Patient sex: F
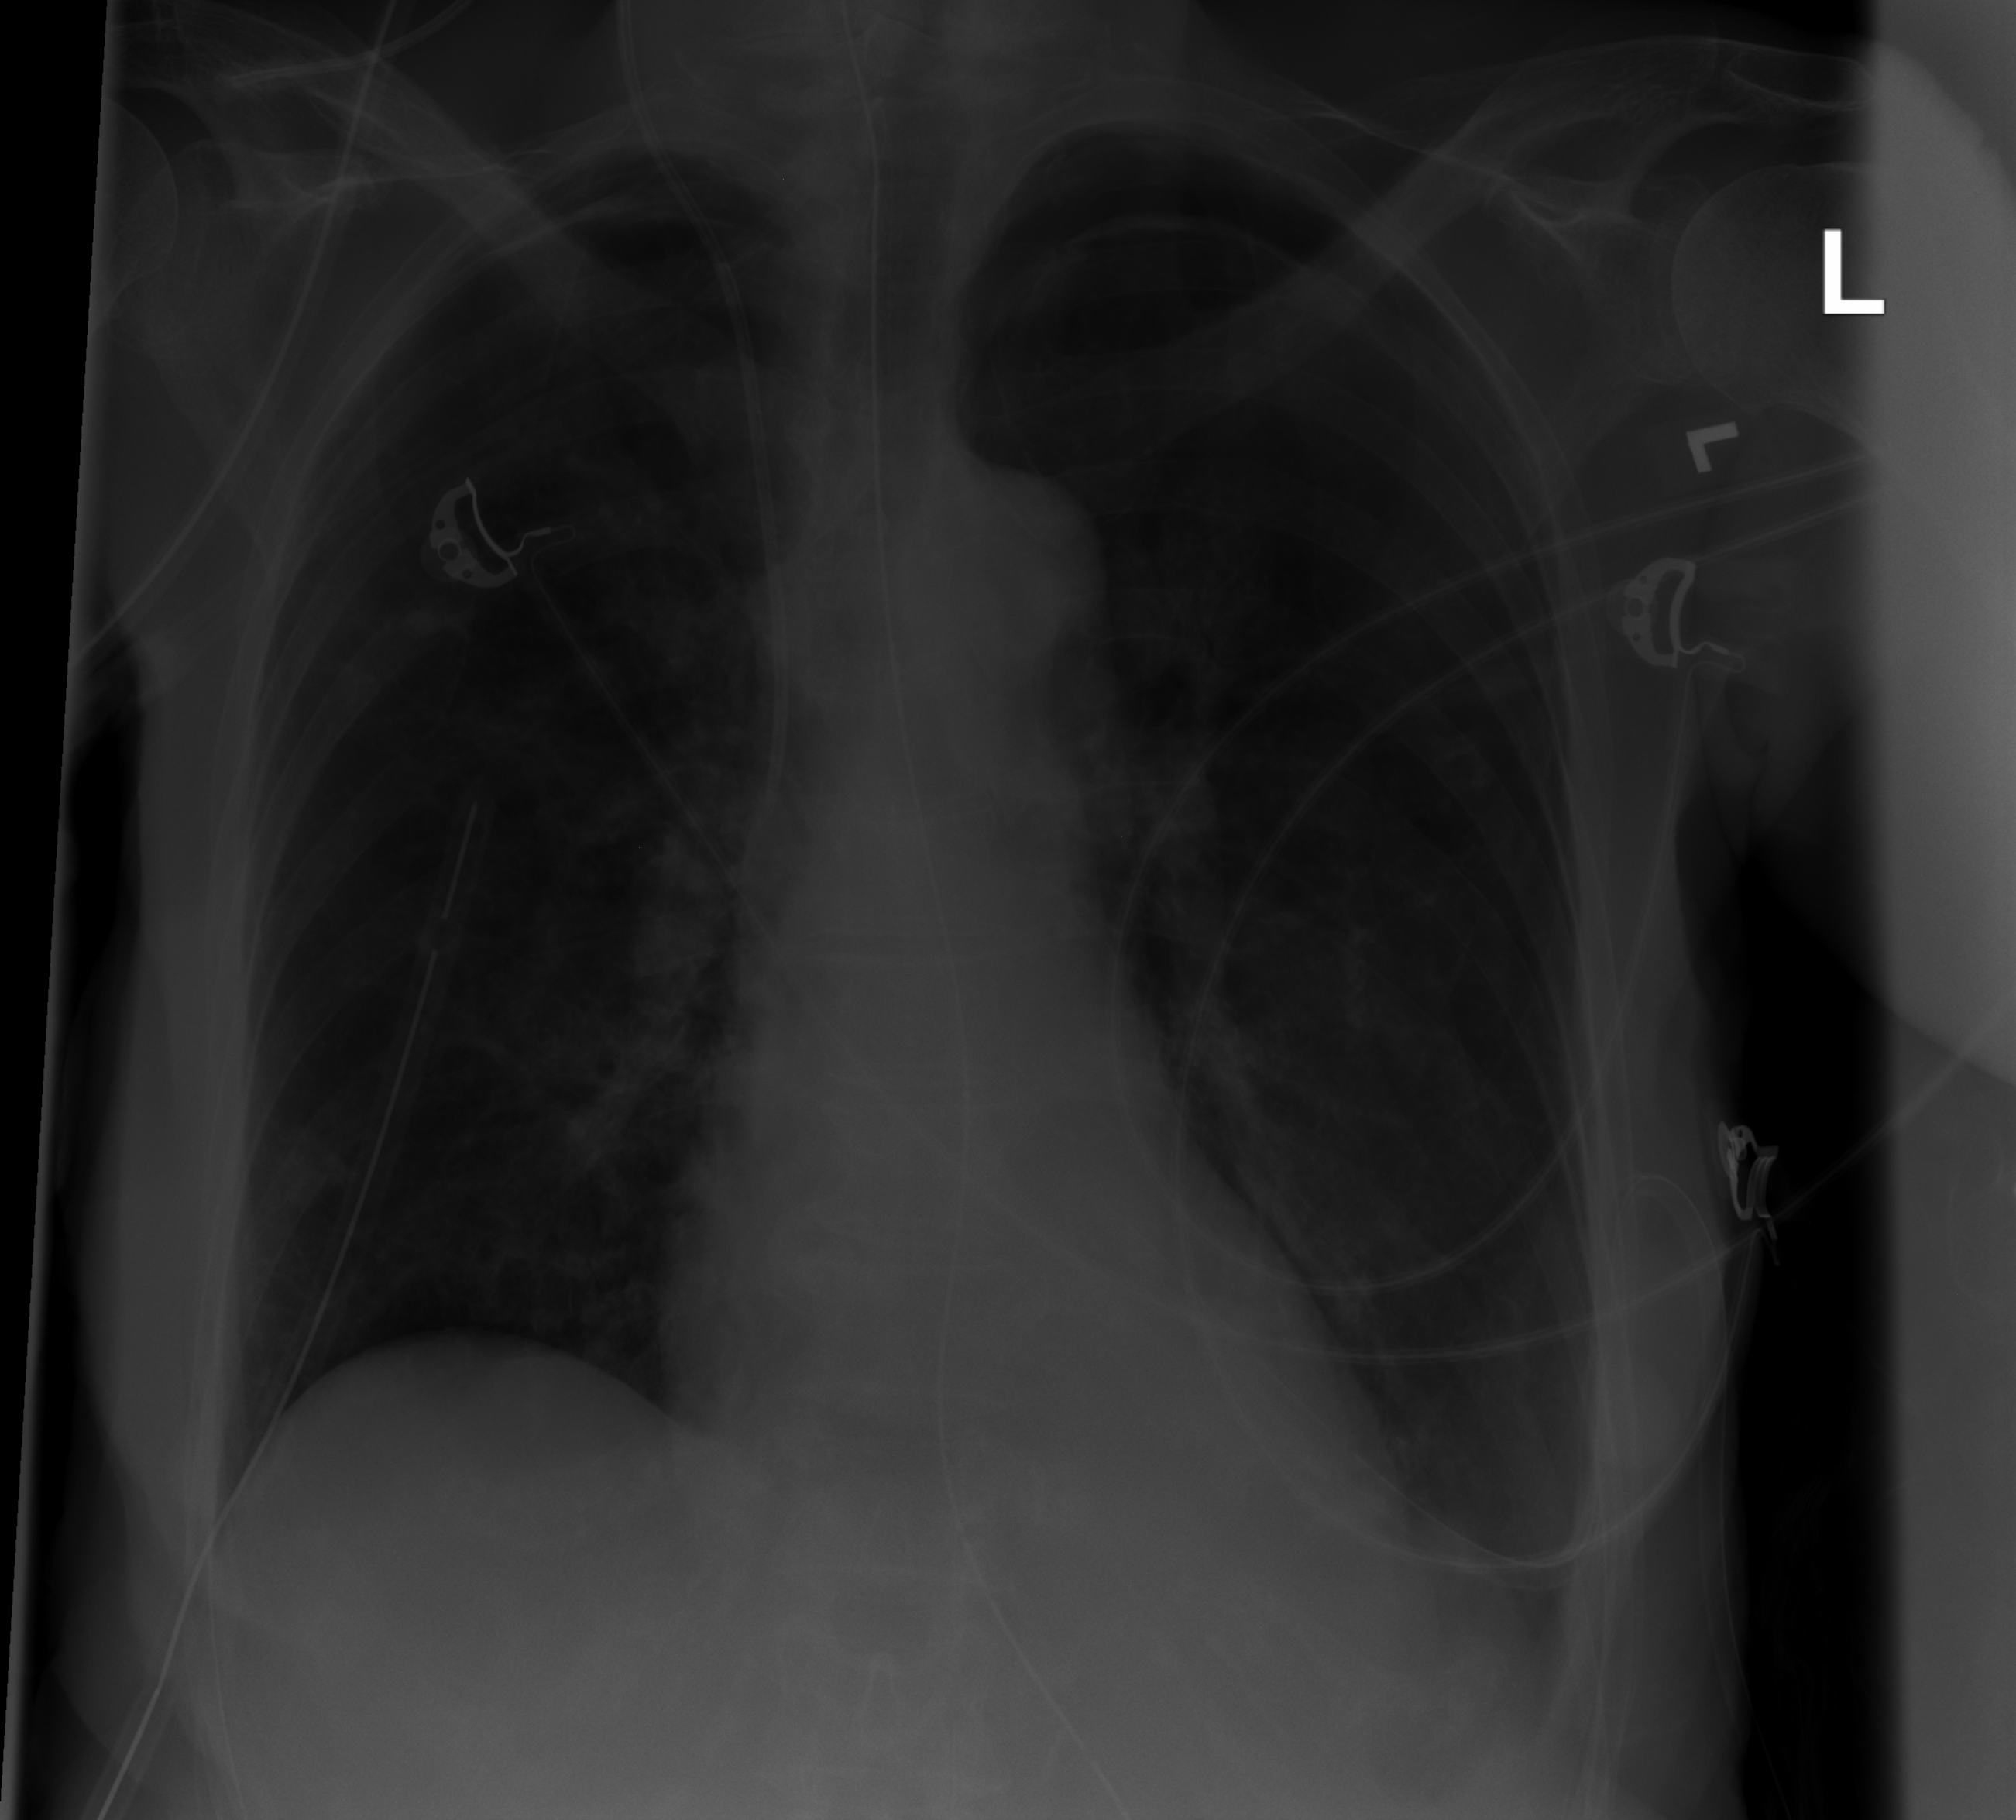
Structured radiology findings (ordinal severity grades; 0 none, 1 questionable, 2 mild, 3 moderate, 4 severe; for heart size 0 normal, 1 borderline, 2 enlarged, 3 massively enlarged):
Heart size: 0
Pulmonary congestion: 0
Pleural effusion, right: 0
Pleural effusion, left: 2
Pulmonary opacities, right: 0
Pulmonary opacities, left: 0
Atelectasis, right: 0
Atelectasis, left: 0